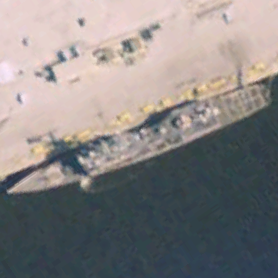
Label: cruiser